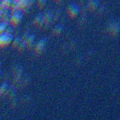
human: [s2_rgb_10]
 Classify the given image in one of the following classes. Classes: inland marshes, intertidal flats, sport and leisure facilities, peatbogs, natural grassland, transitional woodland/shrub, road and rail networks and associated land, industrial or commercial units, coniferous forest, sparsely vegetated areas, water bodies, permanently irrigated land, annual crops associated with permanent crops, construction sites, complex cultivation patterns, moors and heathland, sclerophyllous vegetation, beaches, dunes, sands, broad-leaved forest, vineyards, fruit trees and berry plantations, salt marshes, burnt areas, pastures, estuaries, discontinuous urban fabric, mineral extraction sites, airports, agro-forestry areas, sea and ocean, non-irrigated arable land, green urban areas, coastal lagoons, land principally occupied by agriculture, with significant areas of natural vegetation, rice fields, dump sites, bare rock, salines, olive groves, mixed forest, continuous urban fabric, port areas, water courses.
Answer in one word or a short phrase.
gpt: sea and ocean